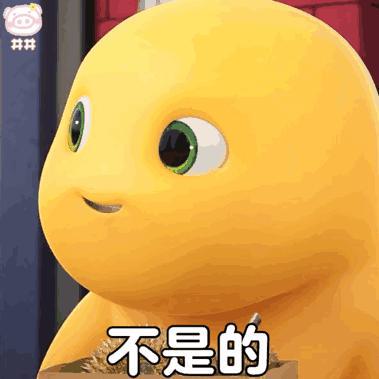
Label: nailong